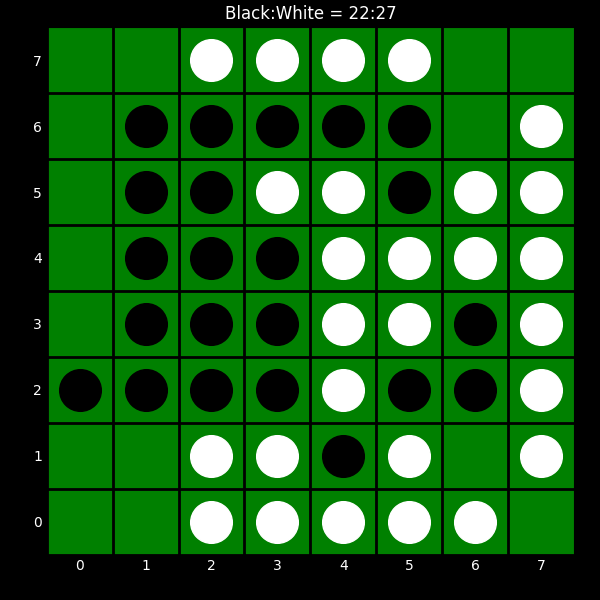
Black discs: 22
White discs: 27